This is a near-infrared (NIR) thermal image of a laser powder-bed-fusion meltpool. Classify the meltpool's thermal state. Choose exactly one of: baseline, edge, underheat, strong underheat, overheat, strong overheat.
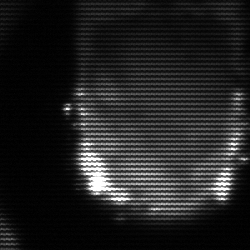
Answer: baseline